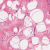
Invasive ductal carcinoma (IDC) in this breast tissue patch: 0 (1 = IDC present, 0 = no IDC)